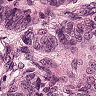
Metastatic tissue present: yes